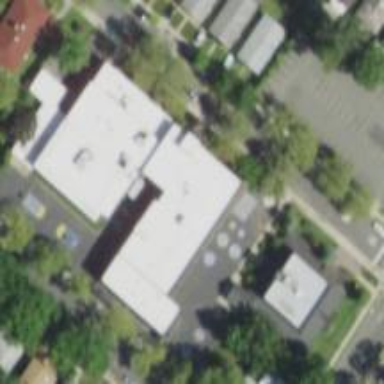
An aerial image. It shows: School.